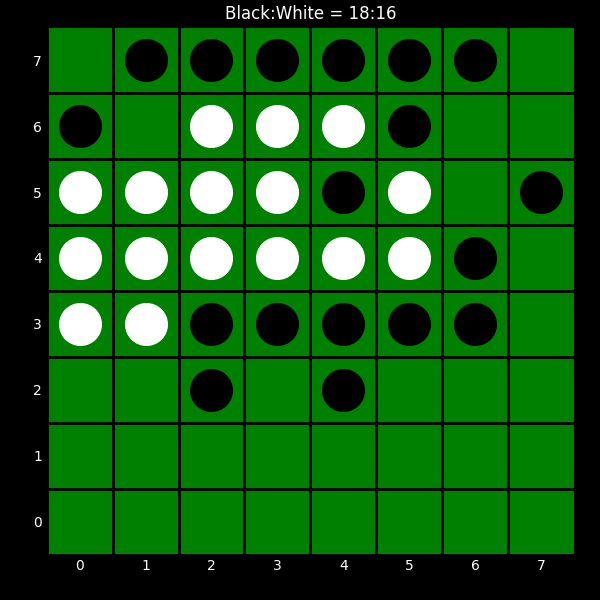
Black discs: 18
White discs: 16